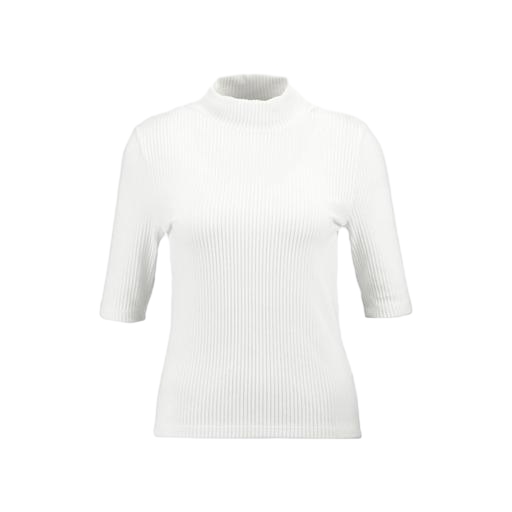
high-neck ribbed-jersey t-shirt, white three-quarter-sleeve top only macy, white plus size mock-neck top only macy, white background